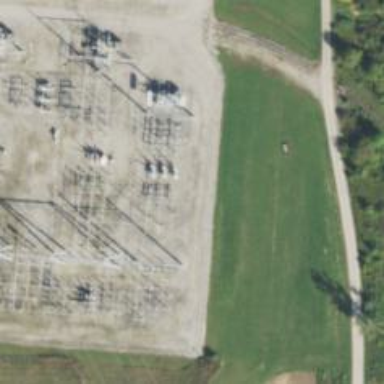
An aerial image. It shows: Switch used for power control.